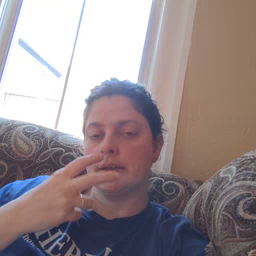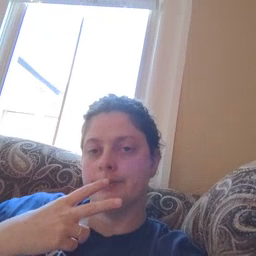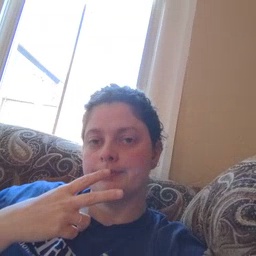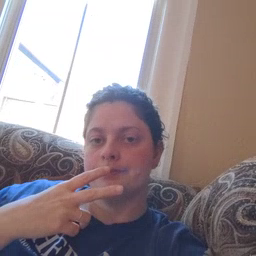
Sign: bedroom